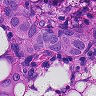
Metastatic tissue present: yes